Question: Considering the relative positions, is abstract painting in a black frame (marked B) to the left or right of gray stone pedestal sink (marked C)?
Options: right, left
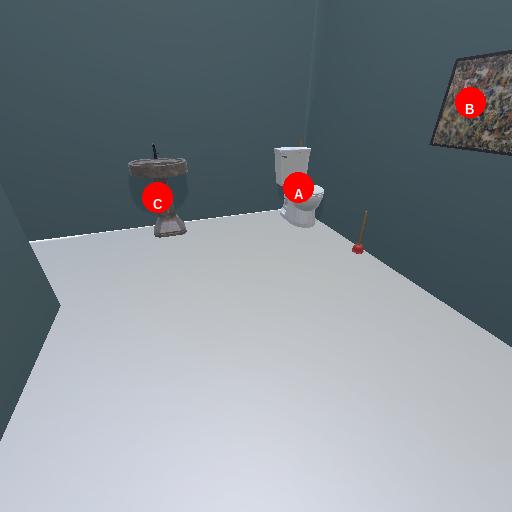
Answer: right